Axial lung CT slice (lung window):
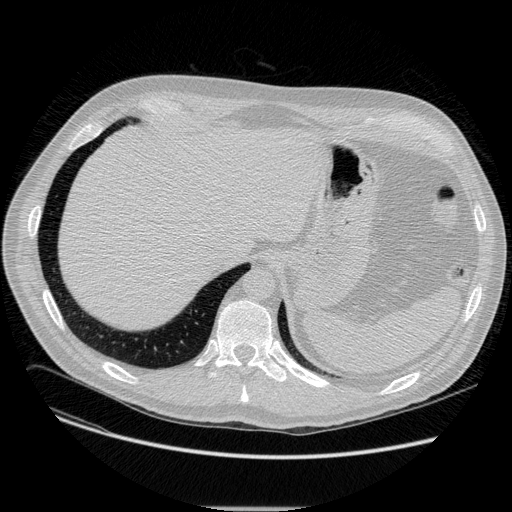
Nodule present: no